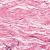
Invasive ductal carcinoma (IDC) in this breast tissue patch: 0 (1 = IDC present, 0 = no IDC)